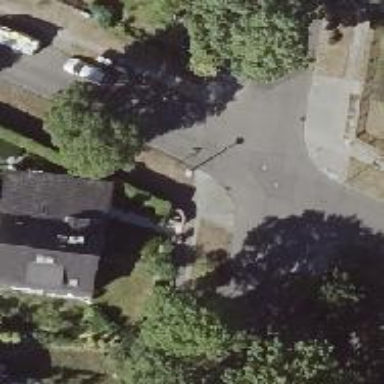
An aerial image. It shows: Footway along the road.